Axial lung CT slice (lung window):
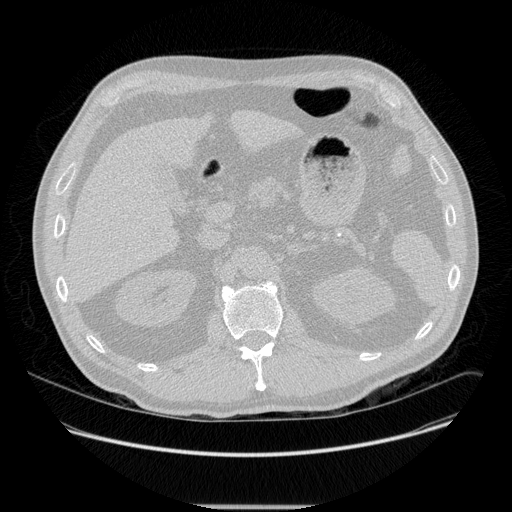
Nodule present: no